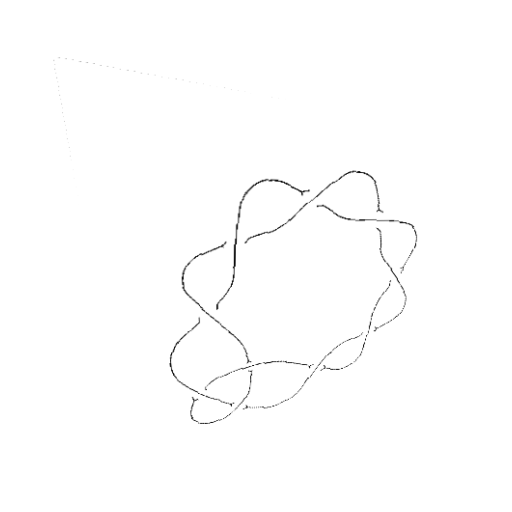
Crossing number: 10